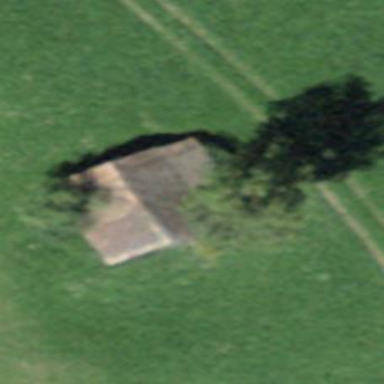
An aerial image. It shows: Barn.